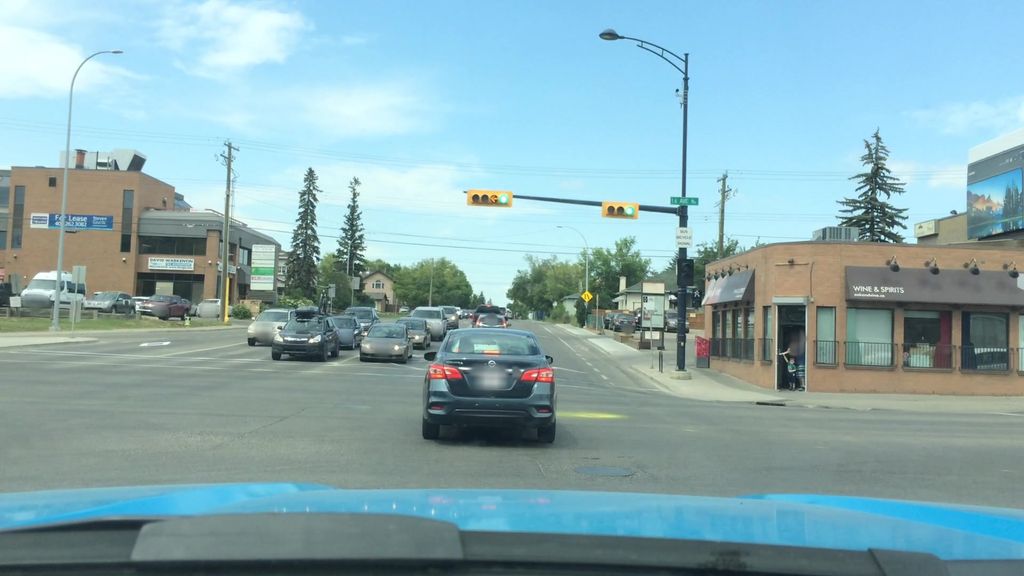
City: calgary